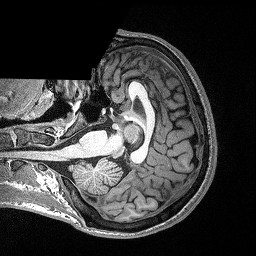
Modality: T1w
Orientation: axial
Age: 25
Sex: male
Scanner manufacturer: siemens
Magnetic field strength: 3 T
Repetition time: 2.4 s
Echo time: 0.03 s